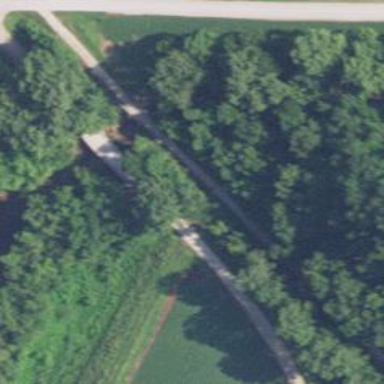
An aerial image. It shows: Abandoned railway alongside cycleway with smooth grade 1 track type.